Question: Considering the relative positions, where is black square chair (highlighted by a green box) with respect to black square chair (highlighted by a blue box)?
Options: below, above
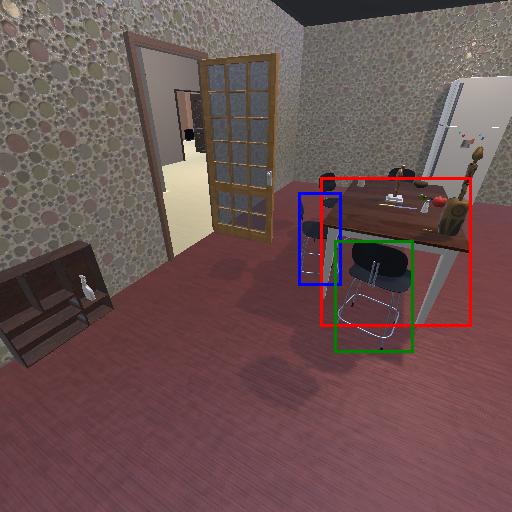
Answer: below